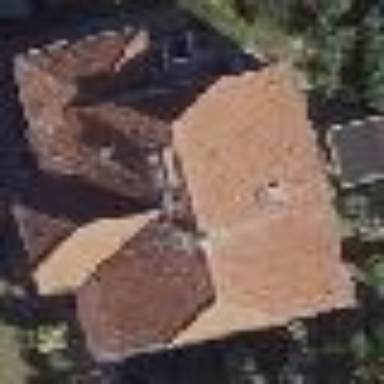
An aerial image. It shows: Hipped roof on residential building.